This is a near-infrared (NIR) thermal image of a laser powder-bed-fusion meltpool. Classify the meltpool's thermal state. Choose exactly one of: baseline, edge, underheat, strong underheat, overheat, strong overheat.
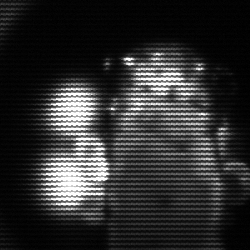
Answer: strong underheat